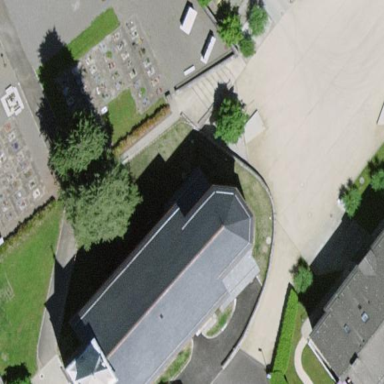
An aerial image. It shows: Church which is place of worship.